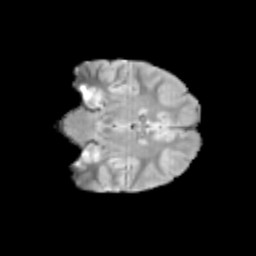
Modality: T2w
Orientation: coronal
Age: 13
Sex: female
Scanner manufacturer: siemens
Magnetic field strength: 3 T
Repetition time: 3.8 s
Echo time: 0.07 s